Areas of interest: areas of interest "swimming pool"
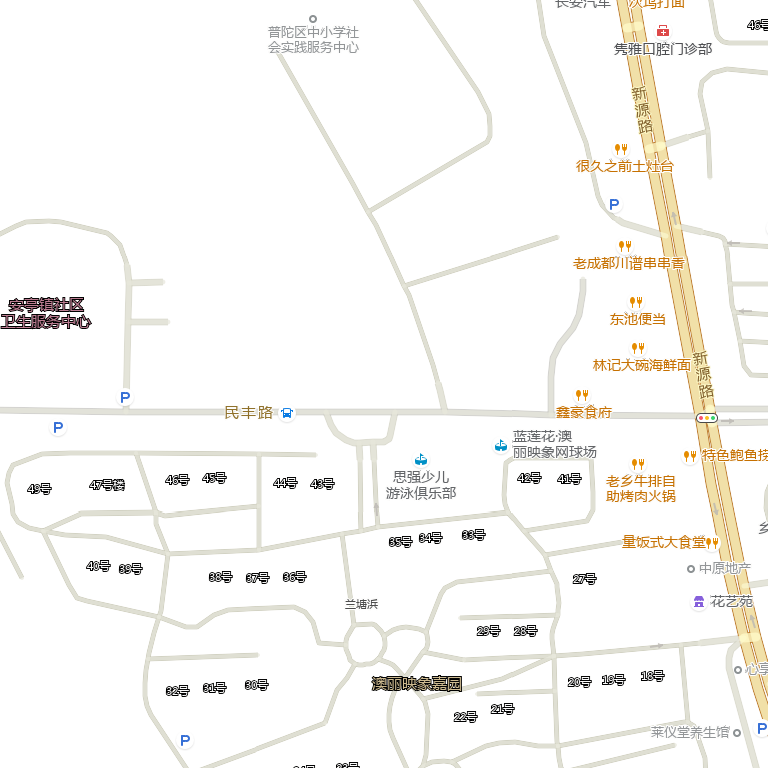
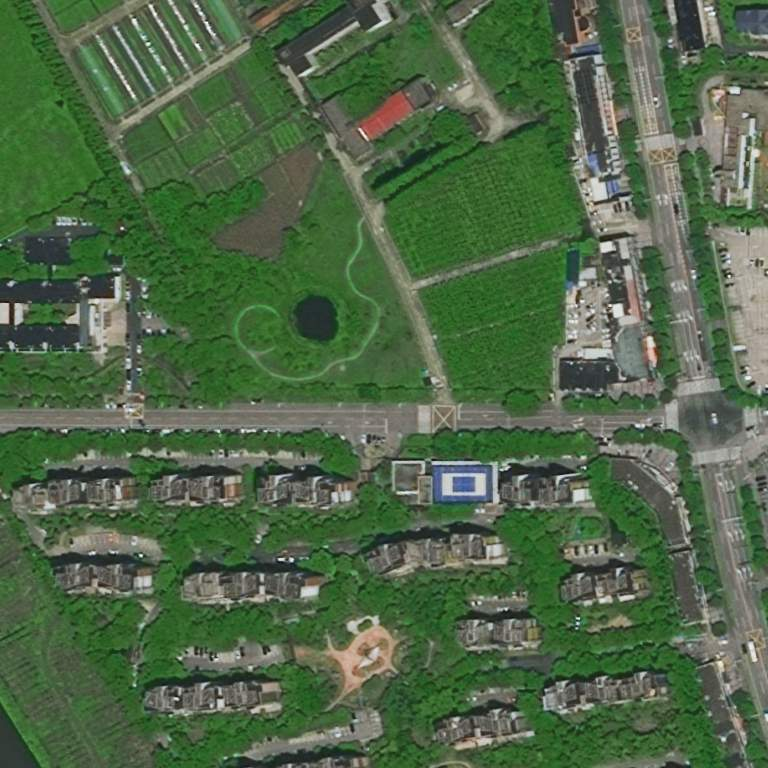